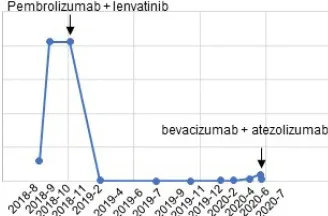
Response evaluation during the clinical course including changes in imaging and quantitative data. (G) MRI showed a complete response to atezolizumab and bevacizumab (October 2020). The retroperitoneal lymph nodes had disappeared after treatment.
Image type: chart (chart)